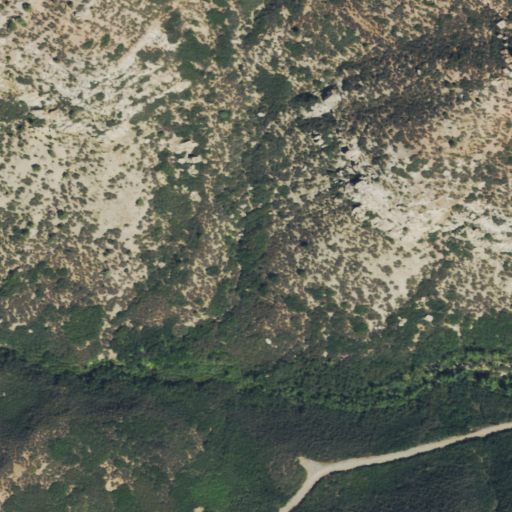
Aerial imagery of valley in Colorado named Pond Gulch containing shrub, deciduous forest, woody wetlands, and evergreen forest